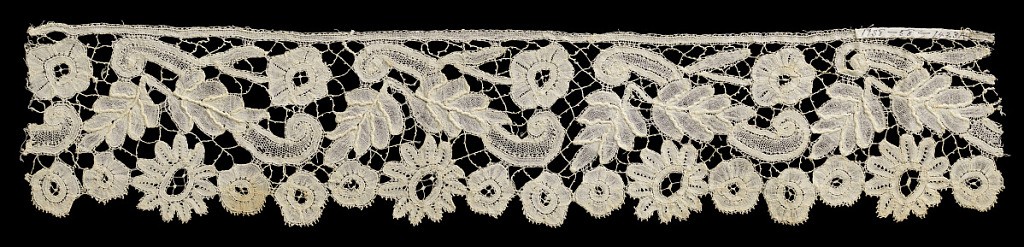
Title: Edging
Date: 19th century
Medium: linen Technique: bobbin lace, Brussels style
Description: Duchesse-style lace with pattern of open flowers and leaves with côte and small scrolls.